Field crop: maize
Growth stage: 1
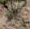
Species: salsola